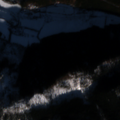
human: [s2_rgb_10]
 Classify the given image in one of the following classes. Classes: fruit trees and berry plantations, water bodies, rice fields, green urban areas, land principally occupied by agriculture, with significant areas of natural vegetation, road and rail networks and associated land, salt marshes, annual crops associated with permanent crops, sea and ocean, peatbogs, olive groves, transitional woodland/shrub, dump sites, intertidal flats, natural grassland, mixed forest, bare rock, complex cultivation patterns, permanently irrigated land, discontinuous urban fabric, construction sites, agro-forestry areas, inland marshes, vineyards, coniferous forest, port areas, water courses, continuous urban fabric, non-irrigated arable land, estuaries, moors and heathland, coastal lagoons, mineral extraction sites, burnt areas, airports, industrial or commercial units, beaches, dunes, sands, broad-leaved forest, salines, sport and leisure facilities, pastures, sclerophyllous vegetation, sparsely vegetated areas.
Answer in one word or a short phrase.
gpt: pastures, broad-leaved forest, coniferous forest, mixed forest